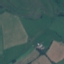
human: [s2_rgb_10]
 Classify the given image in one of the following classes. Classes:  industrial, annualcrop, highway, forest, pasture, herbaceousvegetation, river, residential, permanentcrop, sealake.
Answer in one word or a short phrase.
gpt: Pasture